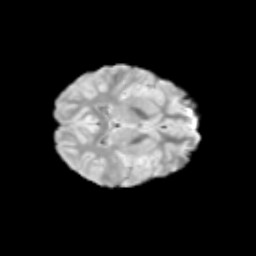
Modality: T2w
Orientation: axial
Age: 9
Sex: female
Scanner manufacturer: siemens
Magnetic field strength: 3 T
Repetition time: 3.8 s
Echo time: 0.07 s